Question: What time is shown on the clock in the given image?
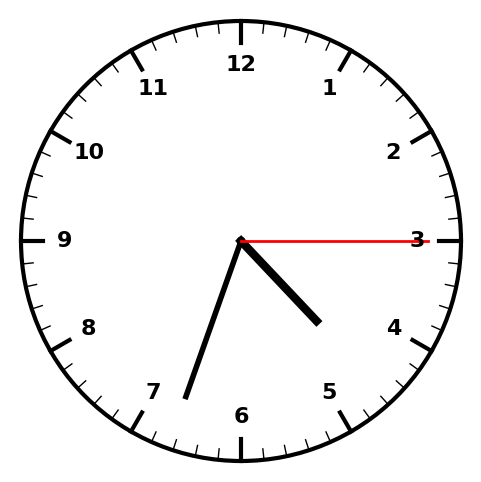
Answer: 04:33:15